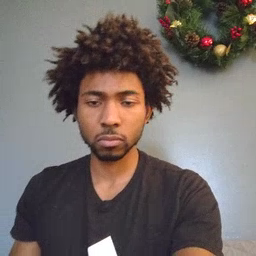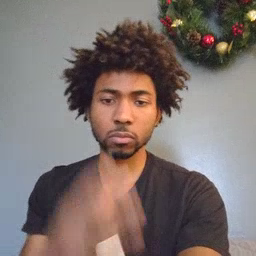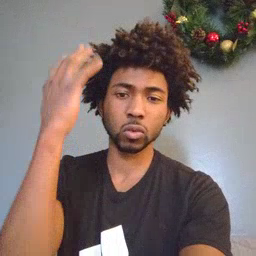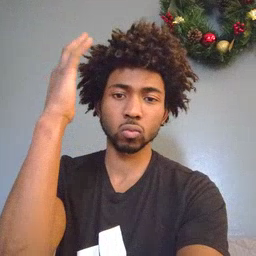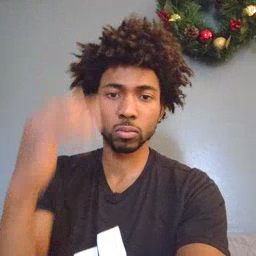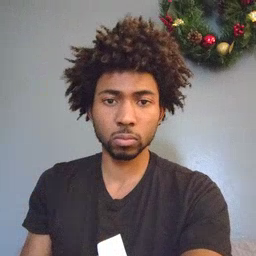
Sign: tree